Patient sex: F
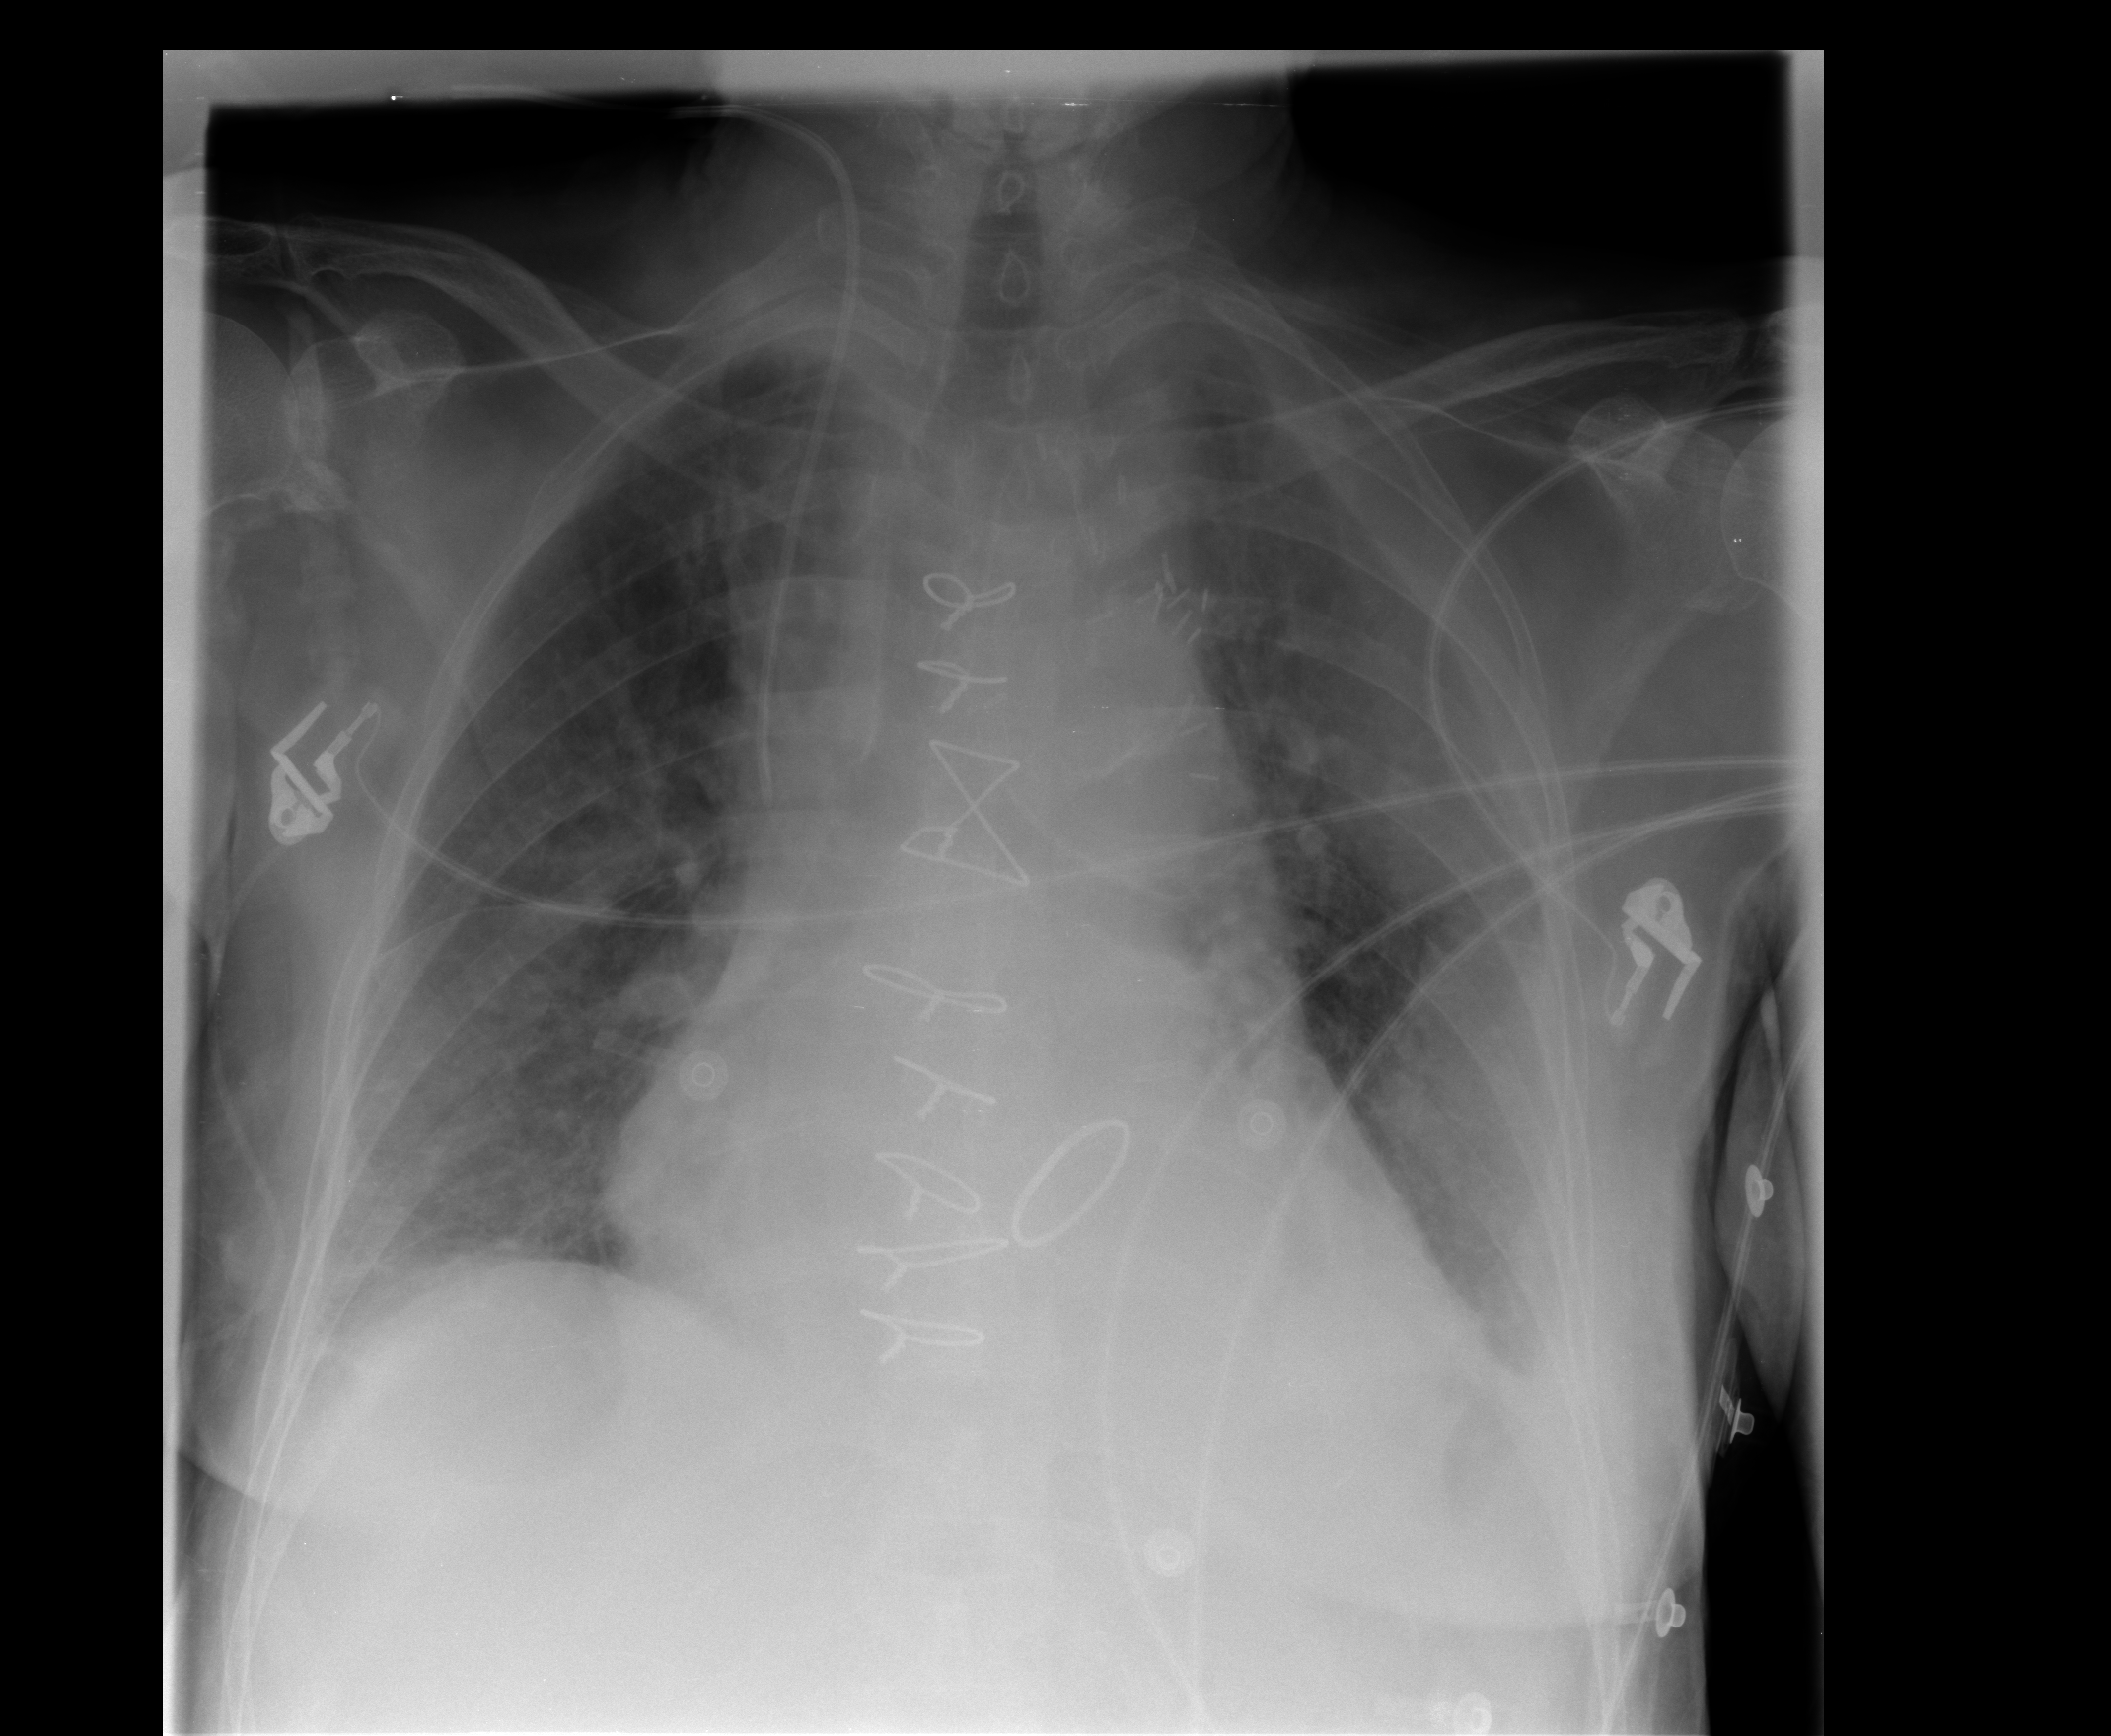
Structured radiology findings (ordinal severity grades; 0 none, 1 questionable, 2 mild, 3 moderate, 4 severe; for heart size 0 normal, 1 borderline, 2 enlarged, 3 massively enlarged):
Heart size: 2
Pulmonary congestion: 2
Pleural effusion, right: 1
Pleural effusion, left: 1
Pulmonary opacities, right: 0
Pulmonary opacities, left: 0
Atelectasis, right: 2
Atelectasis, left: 2